Question: I have 3 entities coded into my application:
Account, Product, Purchase
The Purchase object has an Account and a Product, then a few other standard data types (Revenue, Date, Quantity, etc)
'''
[System.Data.Linq.Mapping.Table(Name = "Purchases")]
public class Purchase
{
[Key, DatabaseGenerated(DatabaseGeneratedOption.Identity)]
public long PurchaseId { get; set; }
public Account Account { get; set; }
public Product Product { get; set; }
public DateTime PurchaseDate { get; set; }
public decimal Revenue { get; set; }
public long Quantity { get; set; }
}
'''
The Account object has an ObservableCollection, and I envisioned accessing purchases and binding to controls like this:
'''
Account acct = db.Accounts.First(a => a.AccountId == 1);
this.dataGridView1.DataSource = acct.Purchases.ToBindingList();
'''
The only problem is that the DataGrid column for Account and Product are not populating as expected. I get a weird Proxy version of Account, and Product is blank. See below:

1) What do I need to do so that the Account column is populated with the AccountId and Product column gets ProductId (Or better yet a different property like ProductName)?
2) It seems like straight binding of EF objects to controls using .ToBindingList() (demonstrated here <URL> is extremely limited. For instance, can you bind certain columns and exclude others? What about this scenario when you use an object that aggregates other objects? Most of the databinding samples I've seen are pretty basic, and I'm unsure if this approach is going to meet my requirements. Do you have any advice / resources for complex control binding?
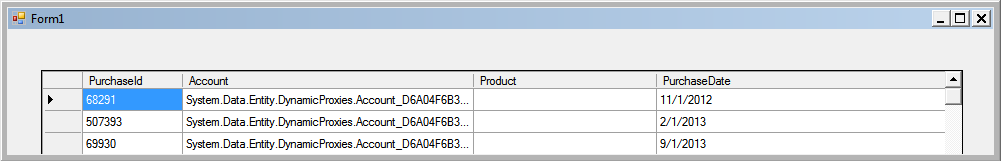
Answer: You can override the 'ToString' method on the related entity, could be in the partial class or in the main class.
'''
public partial class Product
{
public override string ToString()
{
return ProductName;
}
}
'''
Or you can also use 'Select' to choose which column to display.
'''
var purchases = acct.Purchases.Select(p => new
{
p.PurchaseId,
Account = p.Account.AccountName,
Product = p.Product.ProductName,
p.PurchaseDate
});
var source = new ObservableCollection<object>(purchases).ToBindingList();
this.dataGridView1.DataSource = source;
'''